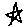
Label: star